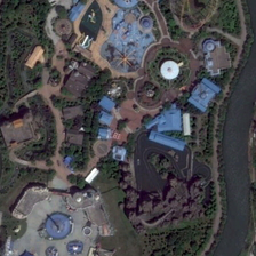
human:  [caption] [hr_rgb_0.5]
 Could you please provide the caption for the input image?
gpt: A lot of blue roof houses are built in the park.

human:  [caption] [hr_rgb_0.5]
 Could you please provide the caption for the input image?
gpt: There is a big park next to the wide river.

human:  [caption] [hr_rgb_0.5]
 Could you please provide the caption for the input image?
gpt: There are many blue roofed houses in the park.

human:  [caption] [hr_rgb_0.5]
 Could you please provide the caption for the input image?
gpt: Next to the wide river is a big park.

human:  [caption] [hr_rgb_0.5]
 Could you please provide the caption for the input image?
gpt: near the large river is a large park.